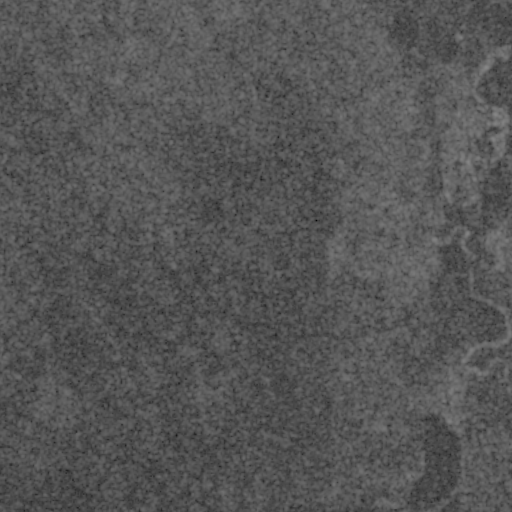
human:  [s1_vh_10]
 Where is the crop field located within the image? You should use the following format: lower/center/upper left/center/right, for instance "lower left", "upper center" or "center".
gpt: The crop field is located in the upper right of the image.
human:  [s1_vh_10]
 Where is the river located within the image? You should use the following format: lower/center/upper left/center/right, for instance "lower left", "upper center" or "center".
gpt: The river is located in the left of the image.
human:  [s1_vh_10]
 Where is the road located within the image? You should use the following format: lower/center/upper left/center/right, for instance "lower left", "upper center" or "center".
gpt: The road is located in the upper right of the image.
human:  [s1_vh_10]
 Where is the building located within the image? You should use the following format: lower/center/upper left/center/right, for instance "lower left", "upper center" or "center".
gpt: The building is located in the upper right of the image.
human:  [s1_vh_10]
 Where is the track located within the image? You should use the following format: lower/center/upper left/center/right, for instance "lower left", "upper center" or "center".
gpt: There is no track in the image.

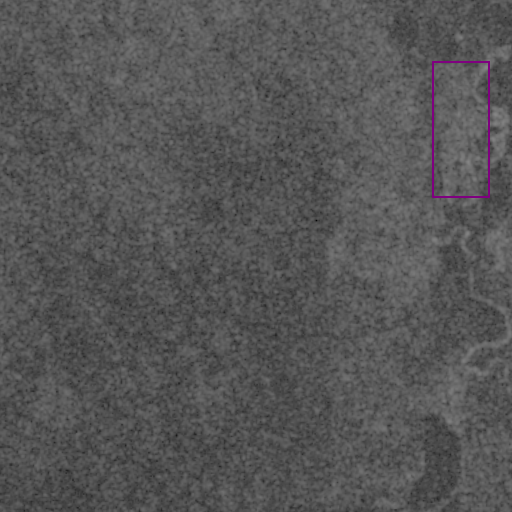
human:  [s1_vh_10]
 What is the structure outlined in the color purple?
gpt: The structure outlined in purple is a crop field.
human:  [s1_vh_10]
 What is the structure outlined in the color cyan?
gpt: There is no cyan outline.